Aerial crown-view tile of a tropical tree (Barro Colorado Island, Panama), acquired 20241216:
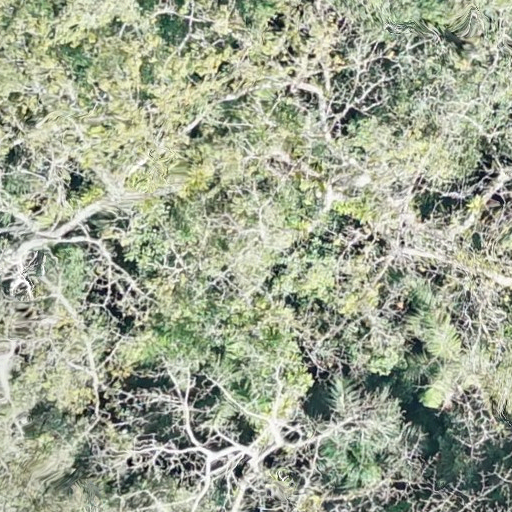
Species: Ceiba pentandra
GBIF accepted scientific name: Ceiba pentandra
Crown area: 945.186 m²